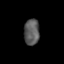
Tissue: lung
Cell type: Others
Senescence score: 0.2069
Nuclear area (px): 393
Mean DAPI intensity: 89.88